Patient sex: M
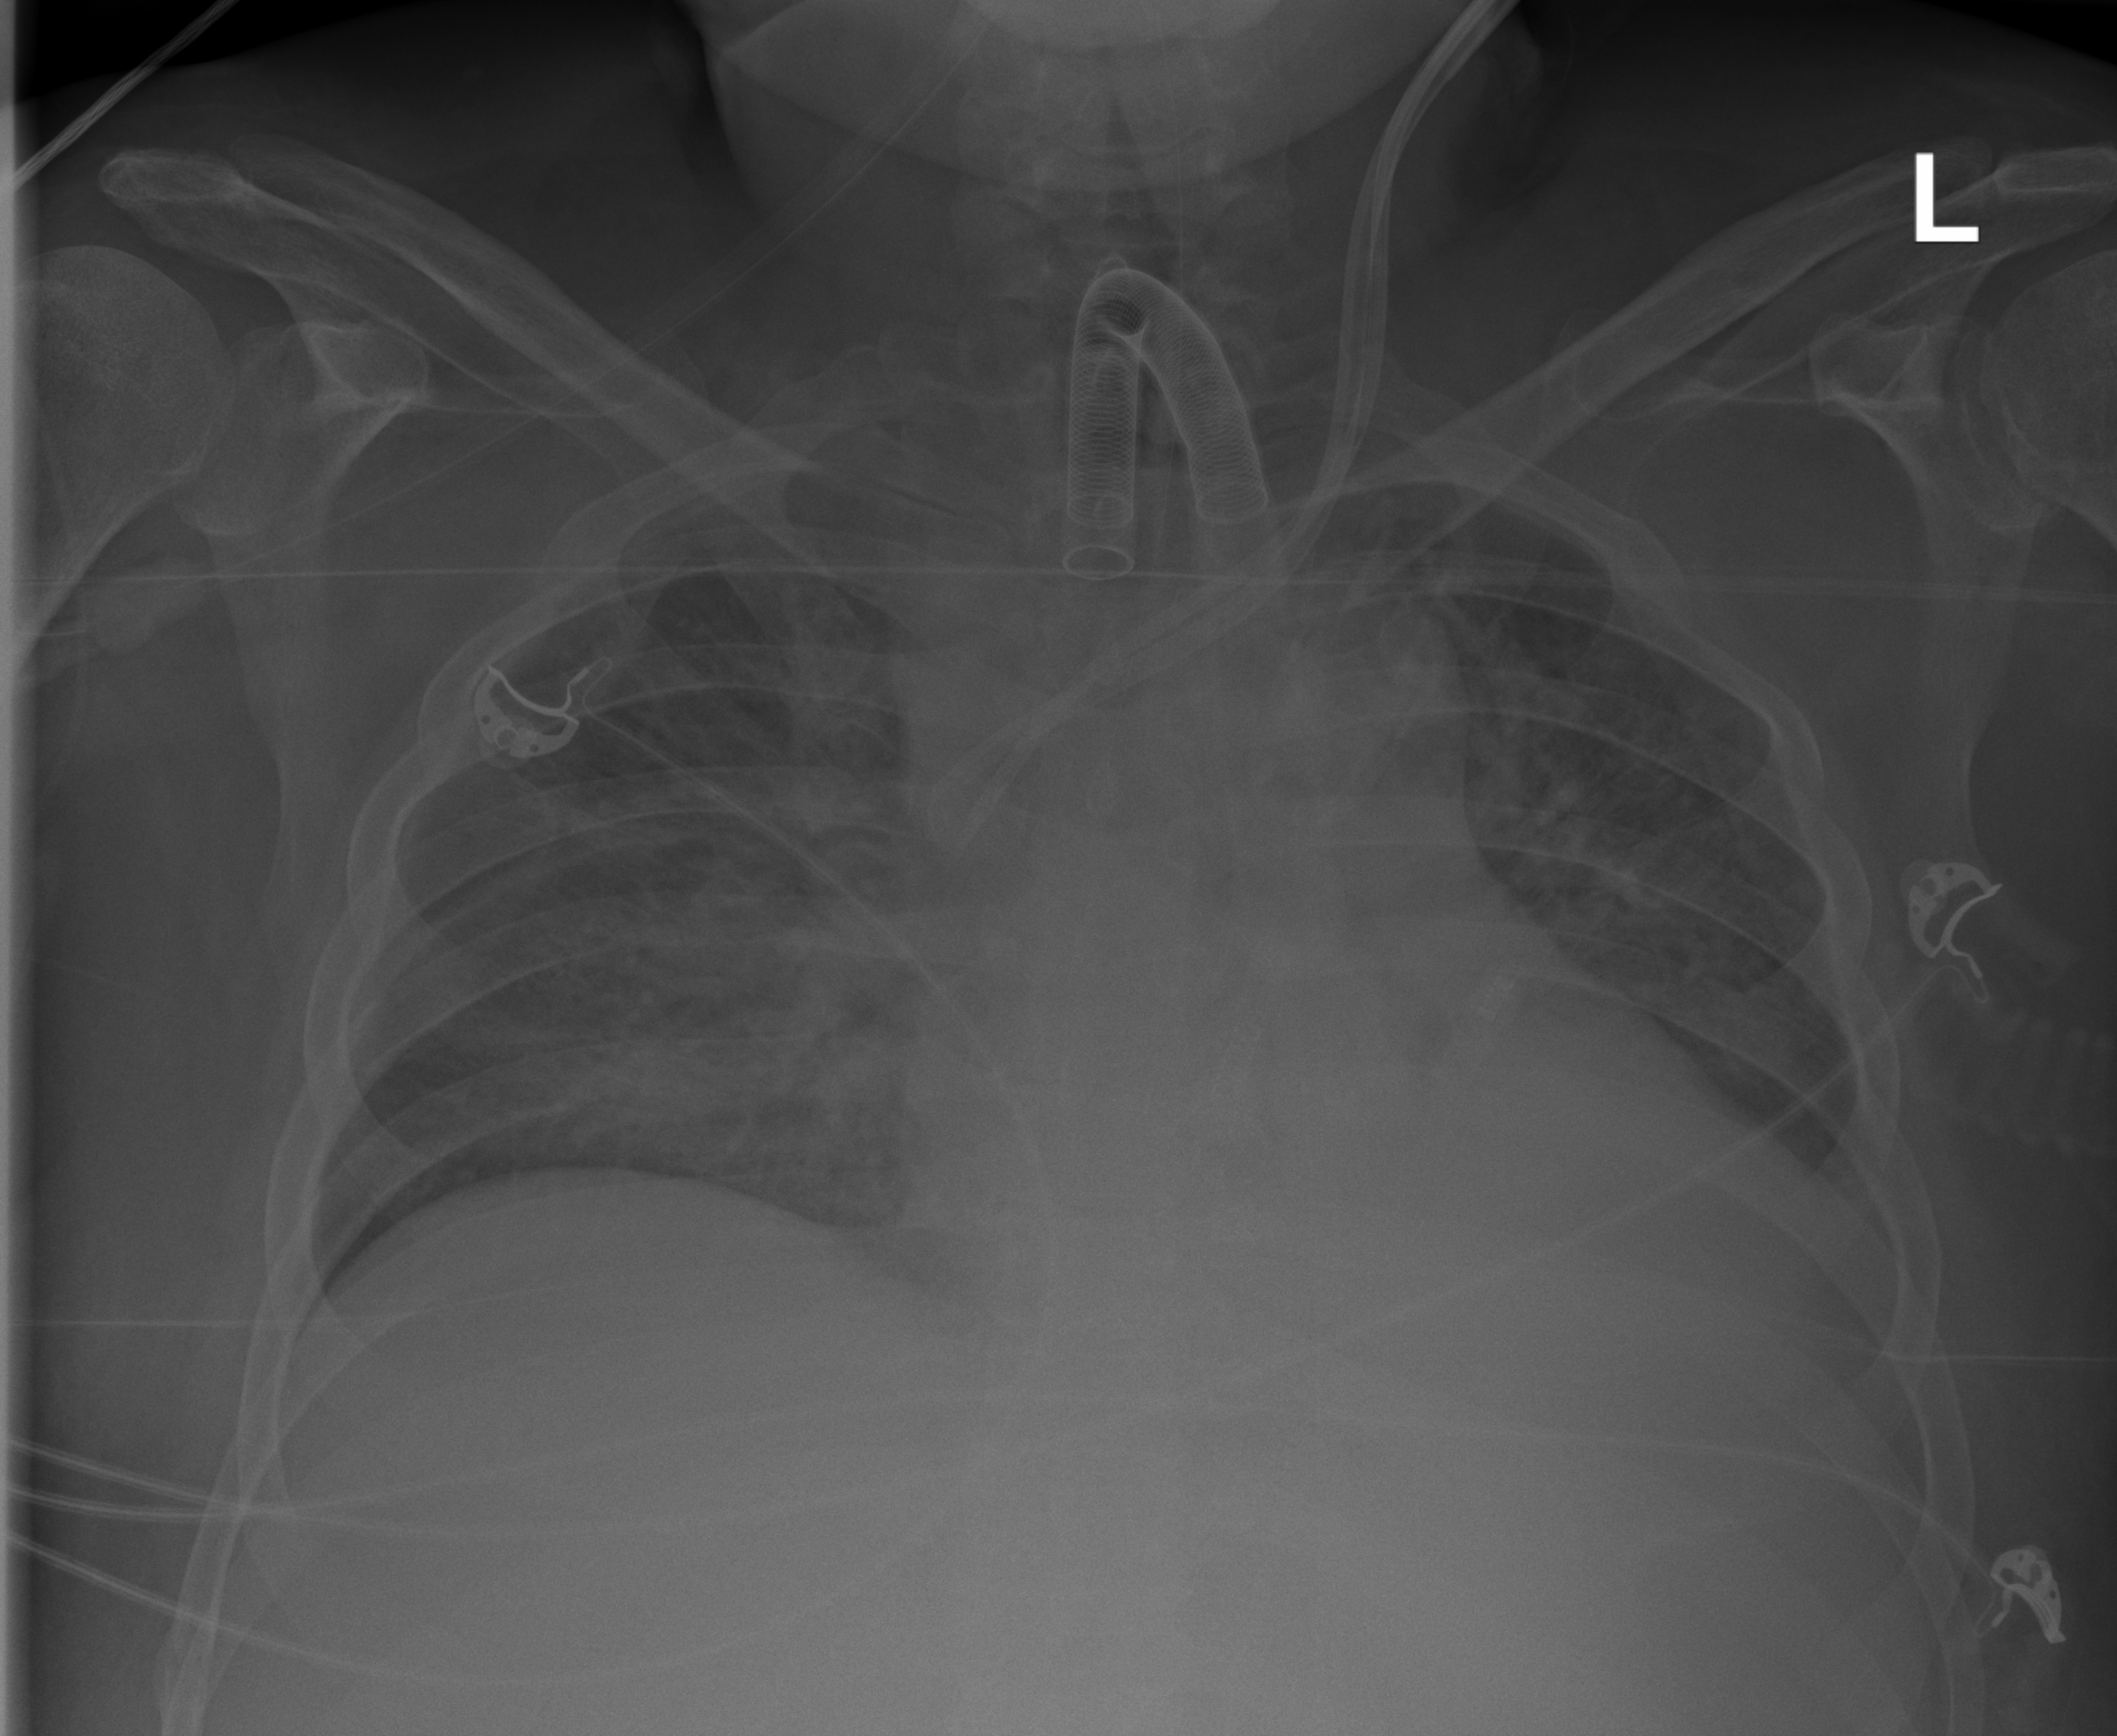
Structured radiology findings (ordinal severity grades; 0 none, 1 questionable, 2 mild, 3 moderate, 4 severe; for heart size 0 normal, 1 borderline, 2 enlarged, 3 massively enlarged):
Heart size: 2
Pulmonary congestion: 2
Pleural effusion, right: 0
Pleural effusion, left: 1
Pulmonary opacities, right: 2
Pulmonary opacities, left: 2
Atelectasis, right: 2
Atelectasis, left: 2